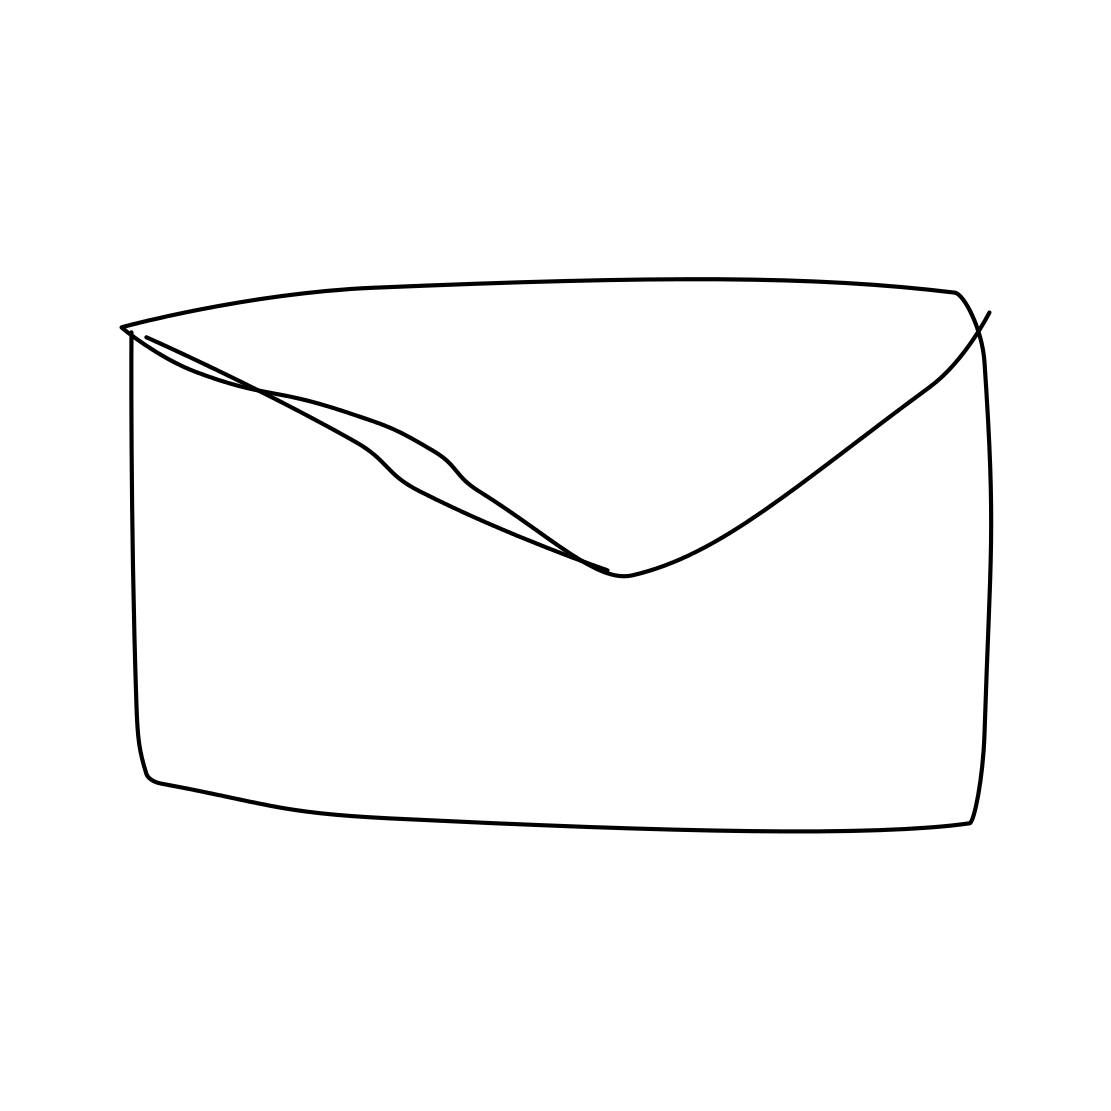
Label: envelope